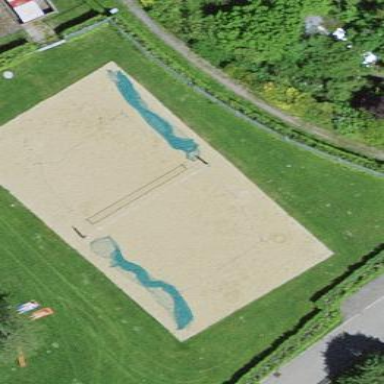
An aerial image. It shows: Sandy pitch for beach volleyball.